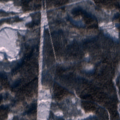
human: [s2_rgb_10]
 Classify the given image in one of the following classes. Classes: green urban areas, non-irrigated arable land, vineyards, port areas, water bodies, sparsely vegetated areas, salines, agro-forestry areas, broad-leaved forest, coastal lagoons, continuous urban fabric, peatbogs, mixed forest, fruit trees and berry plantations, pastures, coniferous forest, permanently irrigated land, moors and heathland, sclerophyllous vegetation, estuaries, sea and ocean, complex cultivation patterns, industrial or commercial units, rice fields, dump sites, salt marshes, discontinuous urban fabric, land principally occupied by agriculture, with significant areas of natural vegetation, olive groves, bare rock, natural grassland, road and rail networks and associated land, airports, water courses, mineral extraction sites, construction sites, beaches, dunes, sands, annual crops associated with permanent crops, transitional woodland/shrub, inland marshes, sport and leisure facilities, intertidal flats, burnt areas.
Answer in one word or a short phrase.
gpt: coniferous forest, transitional woodland/shrub